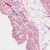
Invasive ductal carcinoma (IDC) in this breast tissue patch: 0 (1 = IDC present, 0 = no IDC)